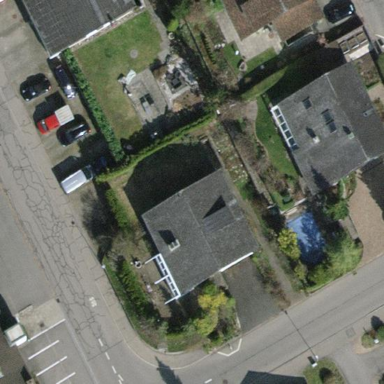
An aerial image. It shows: Detached building.